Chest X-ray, AP view. Patient: 68 years old, sex M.
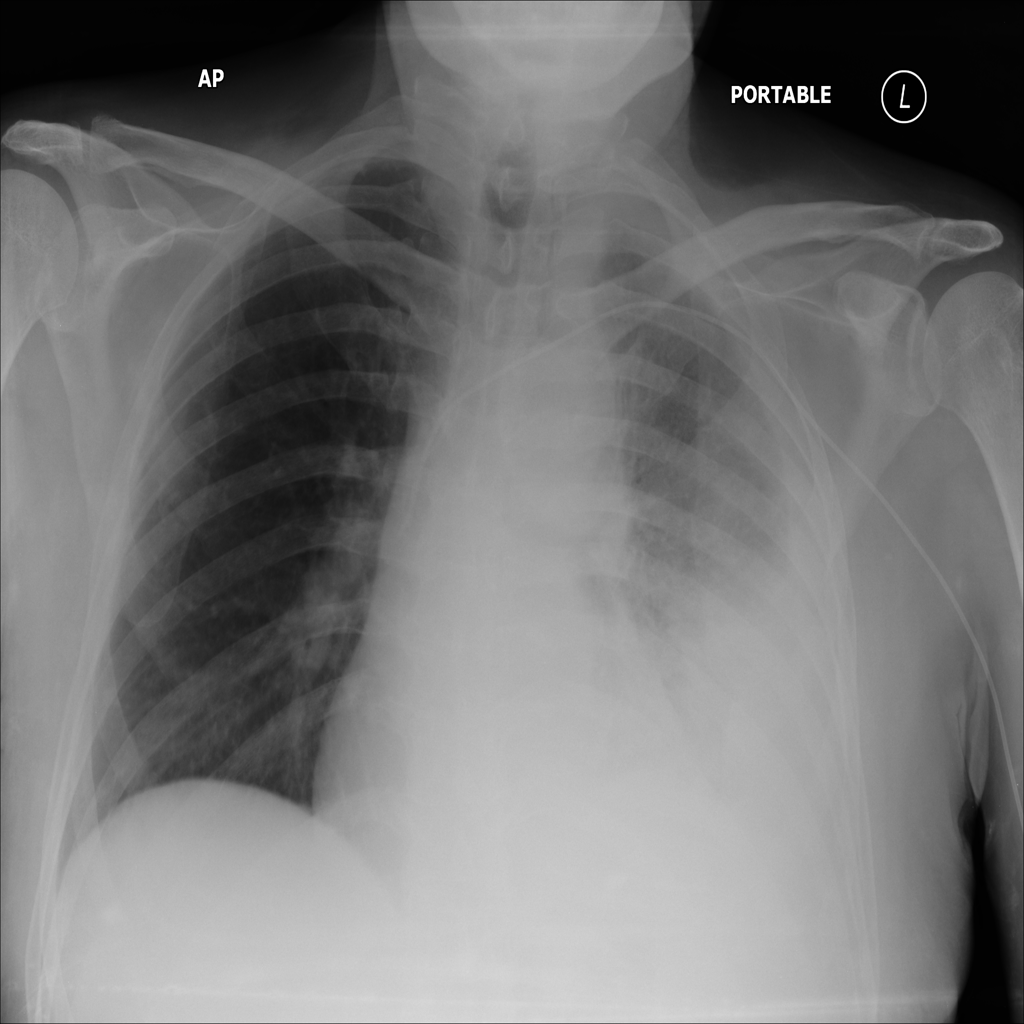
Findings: No Finding